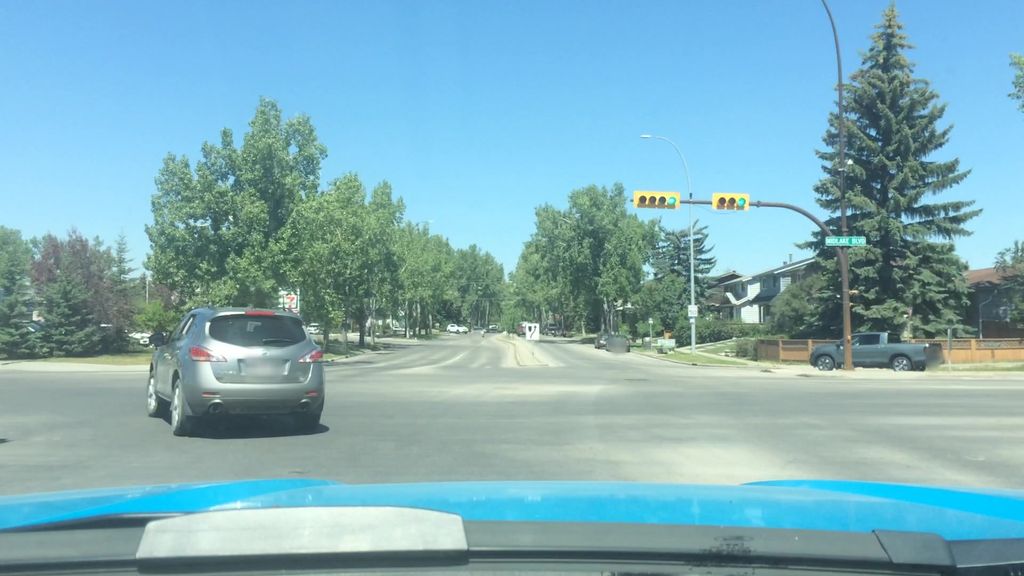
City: calgary